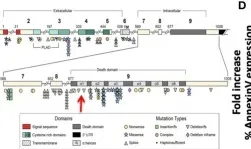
Imaging, bone marrow biopsy findings and characterization and location of the novel FAS heterozygous variant in a patient with CD4 lymphopenia and ALPS. (C) Diagram of the FAS gene identifying intron/exon structure and protein domains. Mutations are indicated at their approximate location and identified by symbols corresponding to mutation type. The new mutation identified in the index patient indicated by the red arrow. Figure adapted by Hsu et al.
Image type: chart (chart)